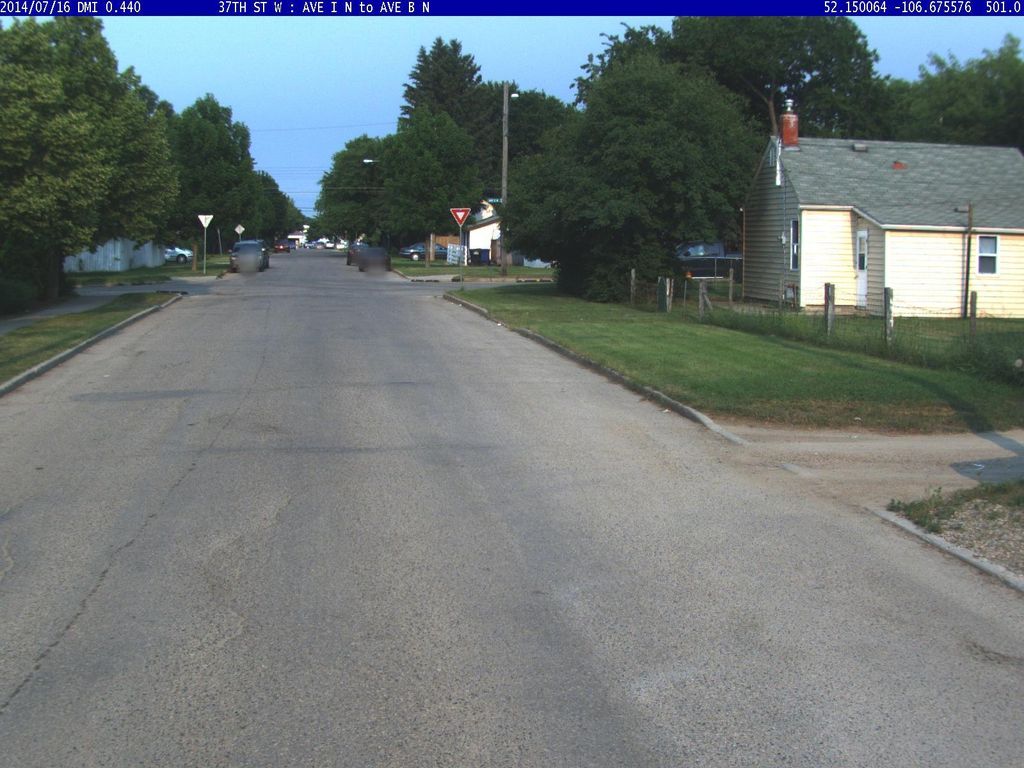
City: saskatoon